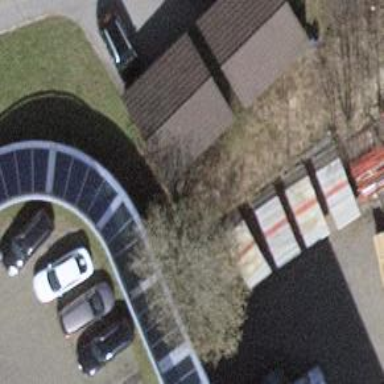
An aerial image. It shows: Group of garages.